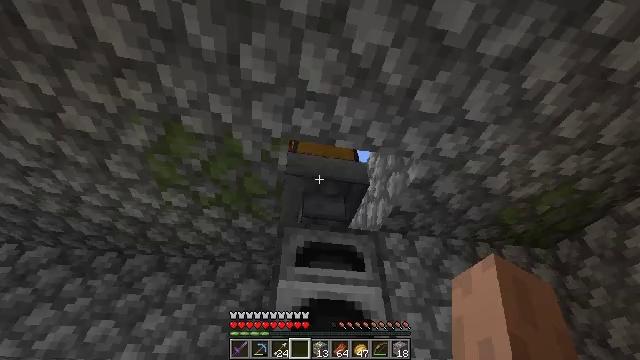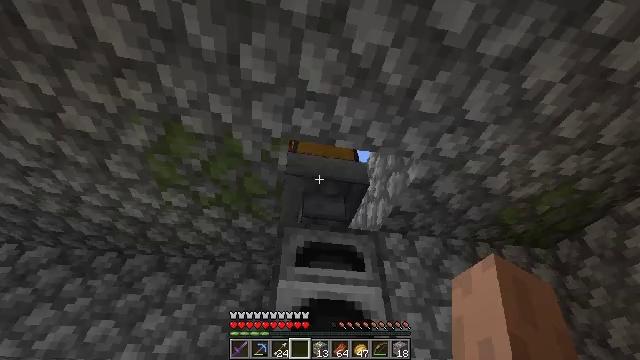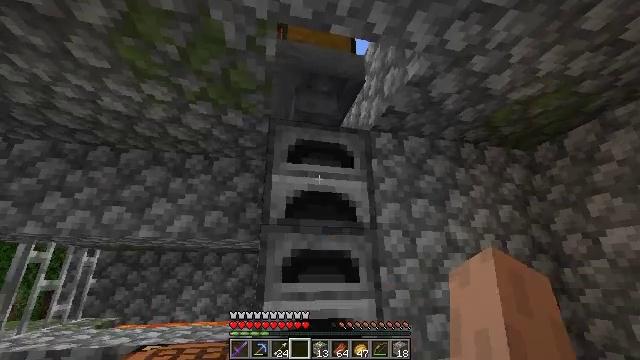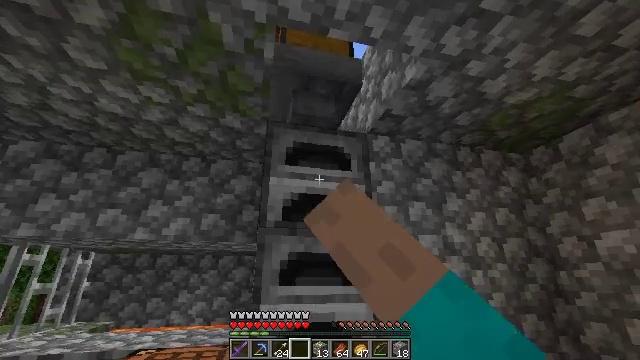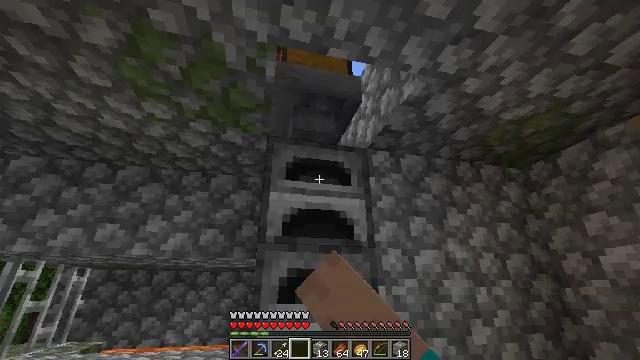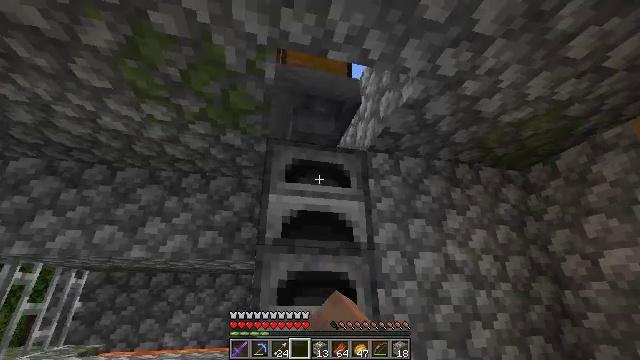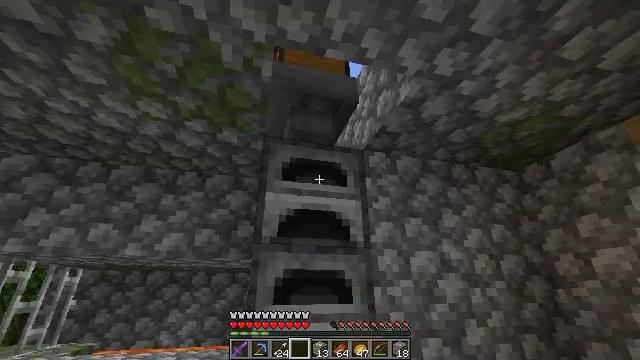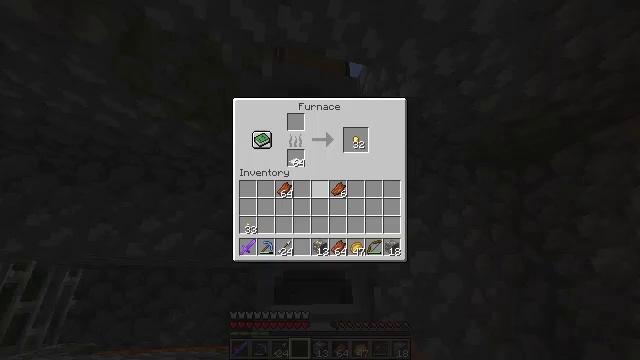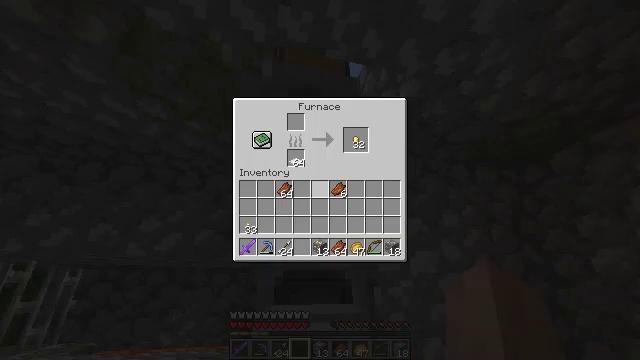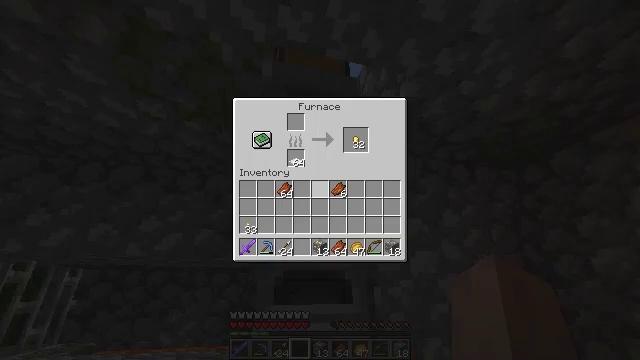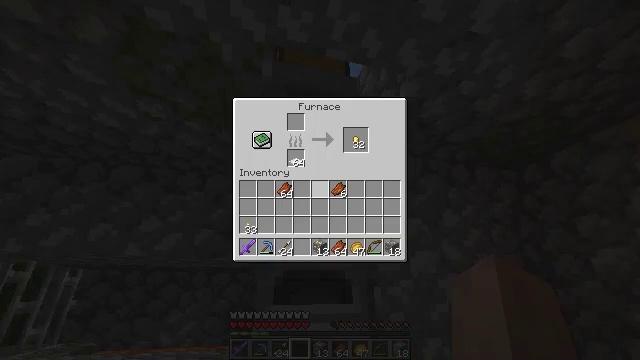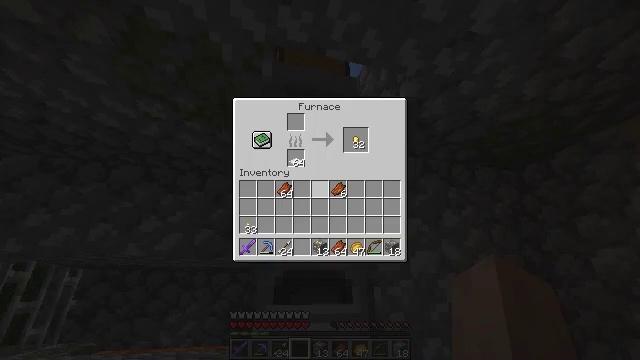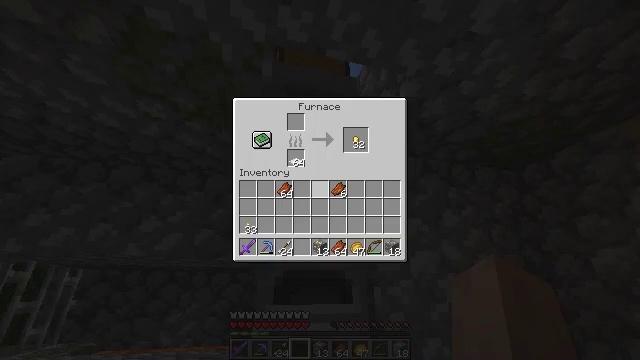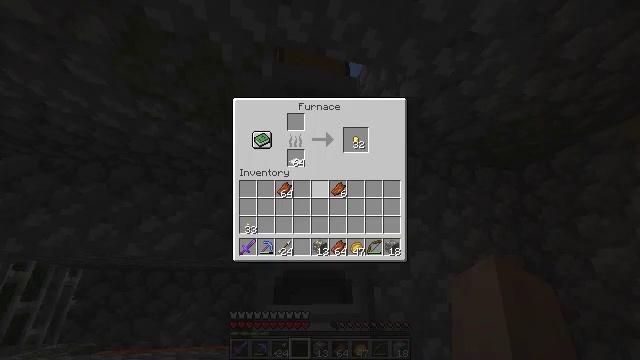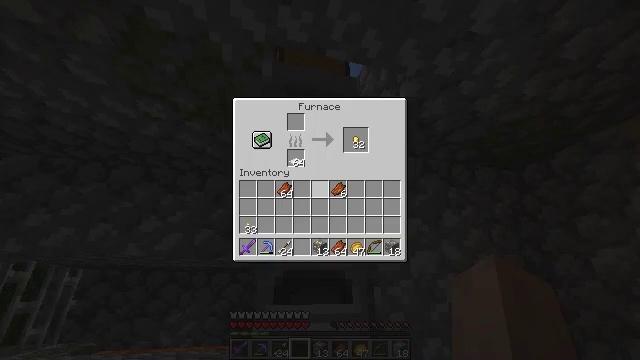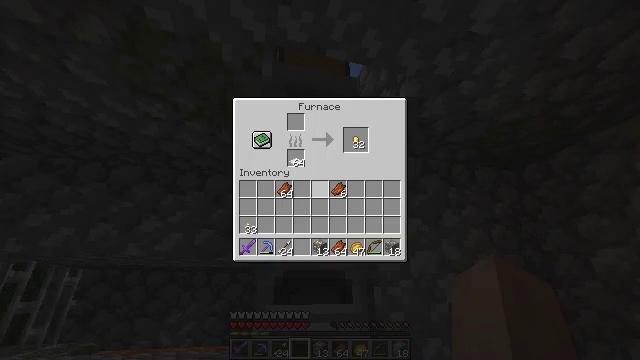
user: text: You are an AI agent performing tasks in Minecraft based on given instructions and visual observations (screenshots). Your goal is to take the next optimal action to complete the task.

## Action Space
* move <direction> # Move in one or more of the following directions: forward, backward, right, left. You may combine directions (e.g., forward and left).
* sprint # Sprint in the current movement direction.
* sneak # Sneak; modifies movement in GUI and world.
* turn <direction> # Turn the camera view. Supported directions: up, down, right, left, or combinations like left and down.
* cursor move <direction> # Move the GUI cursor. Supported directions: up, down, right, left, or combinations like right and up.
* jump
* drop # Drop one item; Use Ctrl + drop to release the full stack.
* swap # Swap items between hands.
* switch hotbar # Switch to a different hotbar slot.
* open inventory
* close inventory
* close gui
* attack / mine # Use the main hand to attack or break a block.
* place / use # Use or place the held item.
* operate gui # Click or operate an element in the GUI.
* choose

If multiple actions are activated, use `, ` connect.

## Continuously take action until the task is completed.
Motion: motion action
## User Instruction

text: craft item air
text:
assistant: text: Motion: no_op
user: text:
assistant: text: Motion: turn right and down, use / place
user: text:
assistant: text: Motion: no_op
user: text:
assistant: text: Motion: turn up
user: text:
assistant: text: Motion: no_op
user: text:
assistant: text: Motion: no_op
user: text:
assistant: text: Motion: open gui
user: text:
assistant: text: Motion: no_op
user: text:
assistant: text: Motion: no_op
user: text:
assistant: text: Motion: no_op
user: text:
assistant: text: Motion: no_op
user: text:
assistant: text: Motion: no_op
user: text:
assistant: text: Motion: no_op
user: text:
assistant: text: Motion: no_op
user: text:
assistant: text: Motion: cursor move right and up
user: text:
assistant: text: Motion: cursor move right and up
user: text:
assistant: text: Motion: no_op
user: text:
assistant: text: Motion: no_op
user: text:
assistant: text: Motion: sneak
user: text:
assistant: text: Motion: sneak
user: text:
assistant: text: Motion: sneak
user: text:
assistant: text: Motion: sneak, choose
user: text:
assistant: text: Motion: sneak, choose
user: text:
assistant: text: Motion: sneak, choose
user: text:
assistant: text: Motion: sneak
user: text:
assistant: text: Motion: sneak
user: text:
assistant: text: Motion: sneak